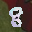
Label: 8